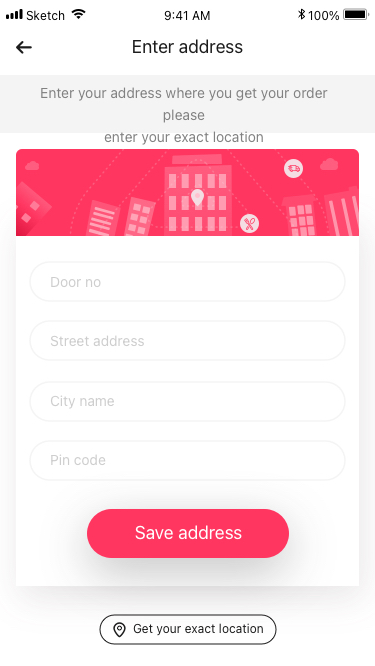
Text in this UI design:
Enter your address where you get your order please
enter your exact location
Get your exact location
Street address
City name
Pin code
Door no